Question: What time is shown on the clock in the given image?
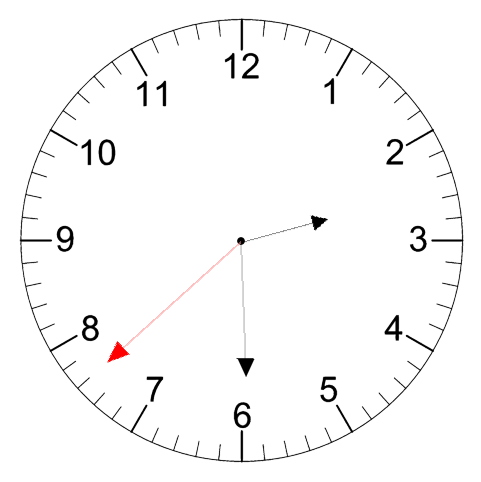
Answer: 02:29:38